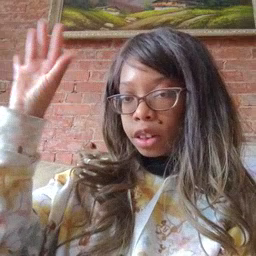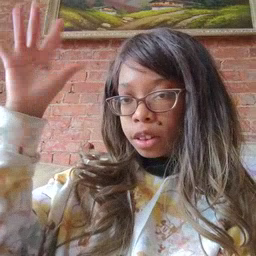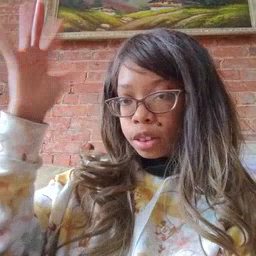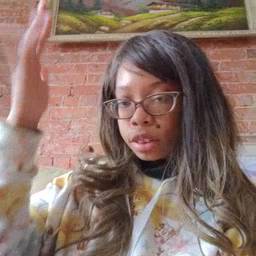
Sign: tree